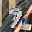
Label: 9